Question: Why I'm getting these "file not found exception" errors in the IntelliTrace? The footer.ascx control is located in the "Shared" folder.
Does this mean each of my will throw 6 exceptions?

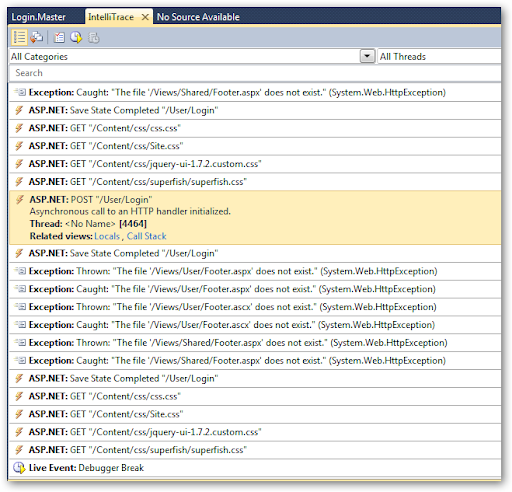
Answer: These exceptions are thrown only in debug mode. In release mode, view lookups are cached. So if the view "Footer" is found at ~/Views/Shared/Footer.ascx, the runtime will remember this and not look at the other possible locations for it, so these exceptions won't be thrown.
See <URL> for more information.